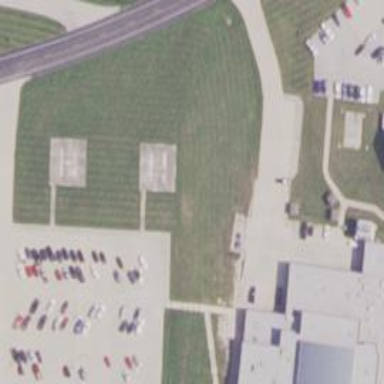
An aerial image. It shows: Image showing helipad at airport.